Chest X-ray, PA view. Patient: 41 years old, sex M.
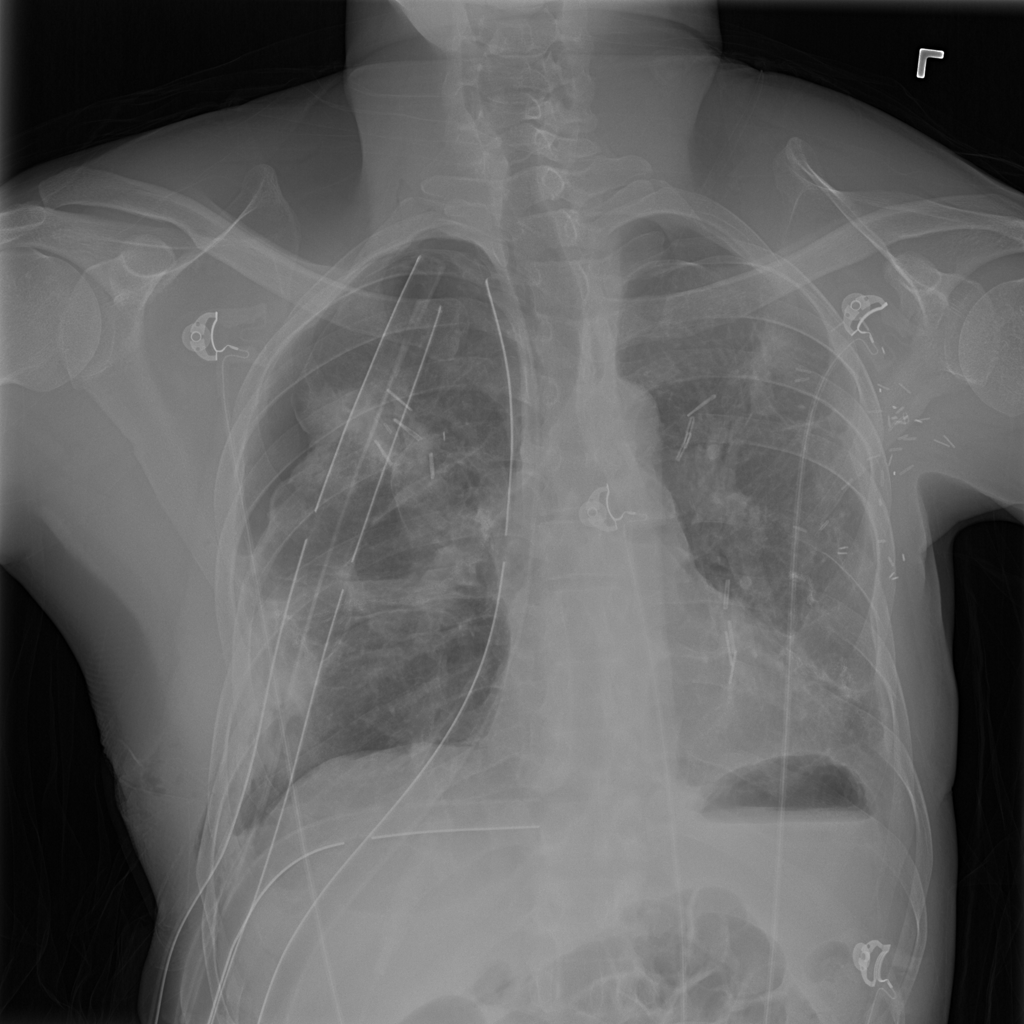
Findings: Pneumothorax